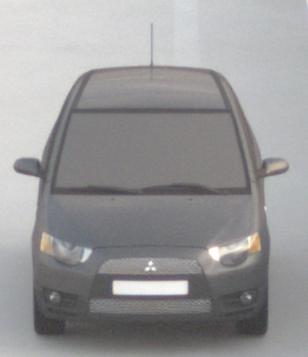
Make: Mitsubishi
Model: Colt 1.1
Detailed model: Colt (VI)
Model produced from: 2008/11
Model produced until: 2010/10
Doors: 3
Color: gray
Road condition: dry road
Daytime: sunrise or sunset
Contrast: low contrast